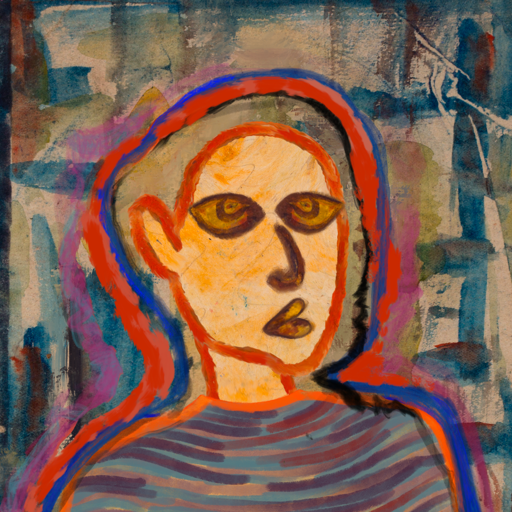
Background: Orphan, Head And Neck Side: Experience, Face Side: Comrade, Bust: Experience, Hair Side: Experience, Head Accessory: Blank, Second Necklace: Blank, Necklace: Blank, Baby: Blank